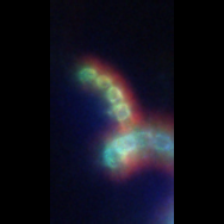
Taxon: Chaetoceros
Group: Diatoms